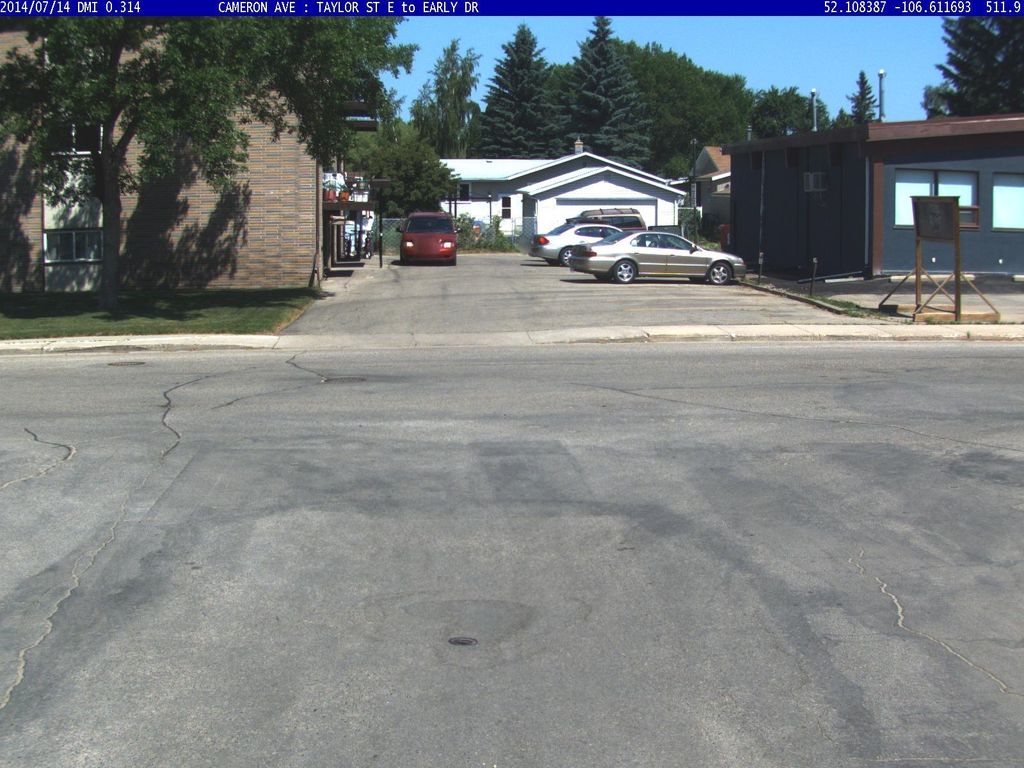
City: saskatoon